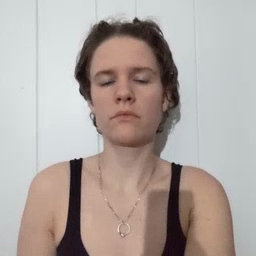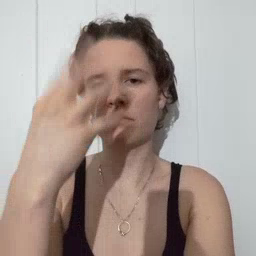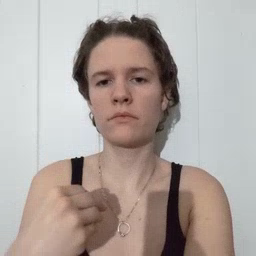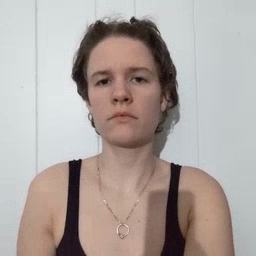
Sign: nap